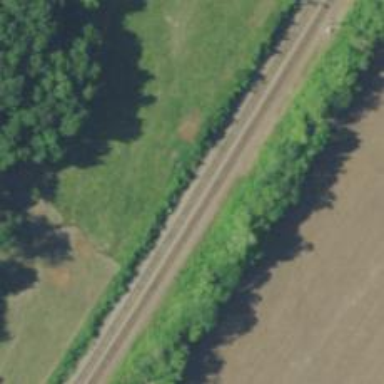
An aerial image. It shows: Railway siding with rails.